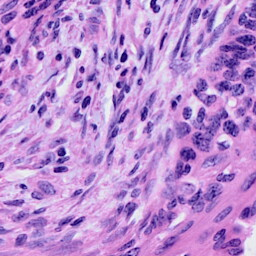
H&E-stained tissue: Cervix